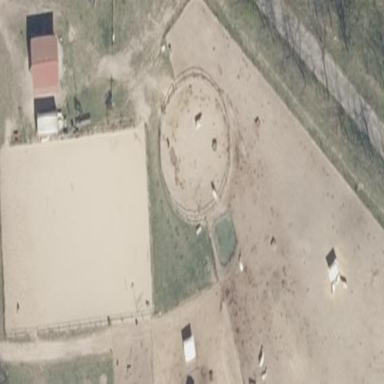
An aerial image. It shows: Equestrian pitch with sand surface.